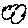
Label: cloud